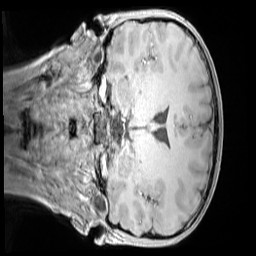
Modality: MP2RAGE
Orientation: coronal
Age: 11
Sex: male
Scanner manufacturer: siemens
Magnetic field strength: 3 T
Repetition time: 4 s
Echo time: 0.00303 s